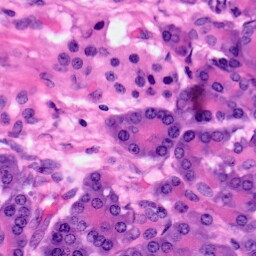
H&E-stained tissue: Pancreatic